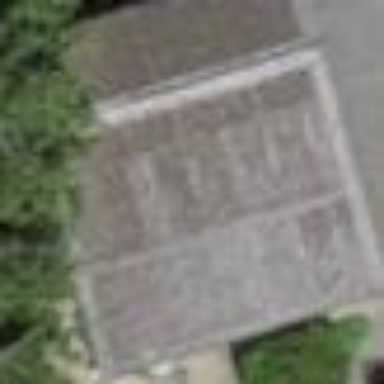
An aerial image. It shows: Garage.